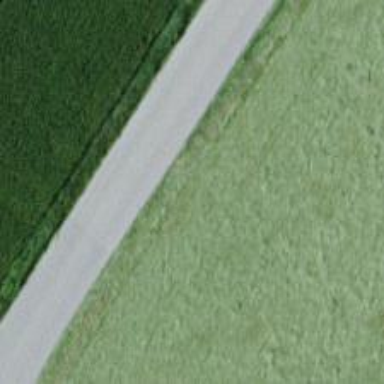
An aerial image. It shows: Unclassified road with asphalt surface.